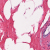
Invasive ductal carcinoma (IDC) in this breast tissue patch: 0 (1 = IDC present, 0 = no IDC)